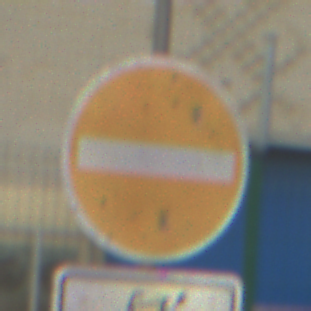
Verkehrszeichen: VerbotDerEinfahrt
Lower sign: EinspurigeFahrzeugeFrei6
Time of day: MorningAfternoon
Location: Outdoor (Suburban)
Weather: PartlyCloudy
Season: NotSpecified
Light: Natural